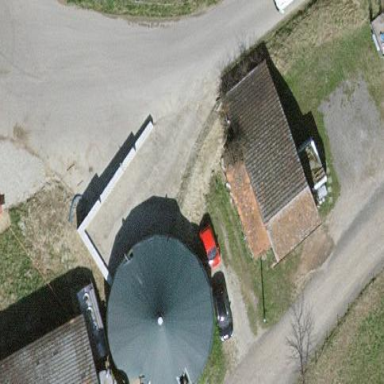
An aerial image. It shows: Storage tank created as man-made structure.